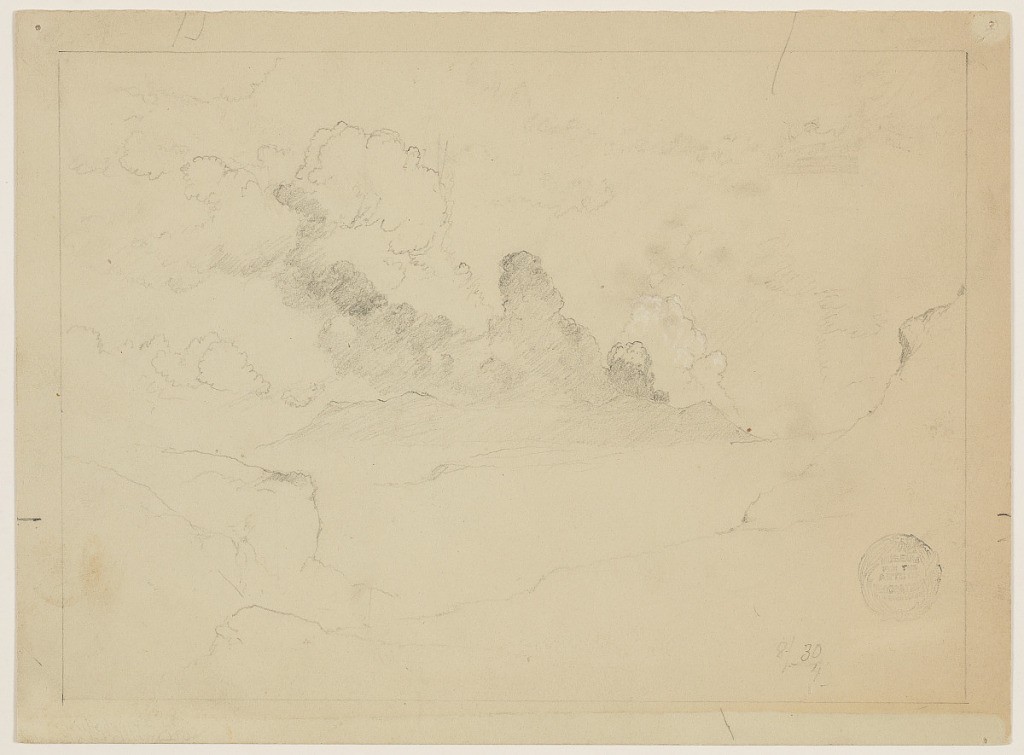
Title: Distant View of Sangay Volcano Erupting, Ecuador
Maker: Frederic Edwin Church, American, 1826–1900
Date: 1857–62
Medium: Graphite, brush and white gouache on tan wove paper
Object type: Drawing
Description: Landscape and atmosphere sketch showing a view of rugged terrain with the volcano Sangay erupting in the distance. A mountainside in the foreground at right descends into the center of the composition, where it meets another rocky prominence in the foreground at left. In the distance, Sangay erupts and spews smoke and debris into the sky, mixing with the clouds, and producing a tumultuous atmosphere. Framing lines surround the image.